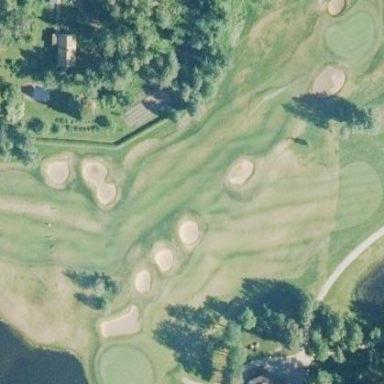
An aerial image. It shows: Grassy area designated as golf fairway.